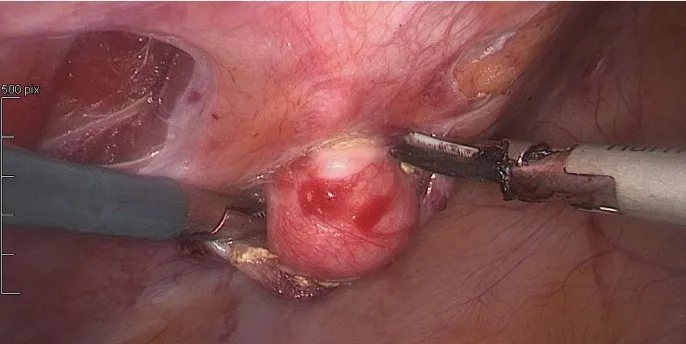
Parasitic leiomyoma of the left side abdominal wall.
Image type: medical_photograph (other_medical_photograph)